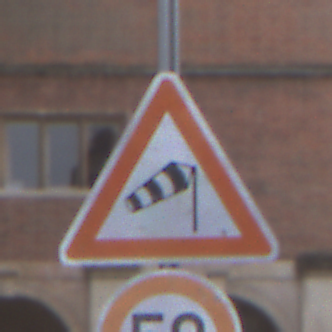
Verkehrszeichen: SeitenwindVonRechts
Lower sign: Geschwindigkeit50
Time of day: Midday
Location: Outdoor (Urban)
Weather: Overcast
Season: NotSpecified
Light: Natural